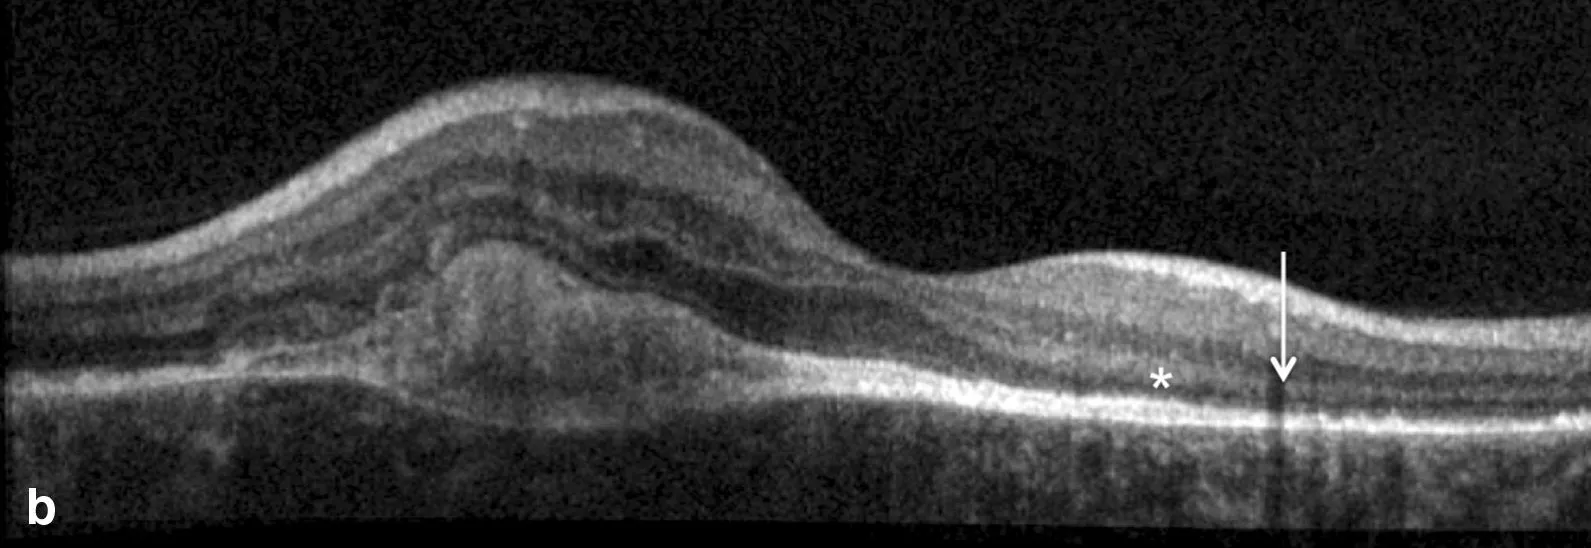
Case 2. Spectral-domain optical coherence tomography (SD-OCT) scan after 3 anti-VEGF injections in the left eye. Revealed photoreceptor dysfunction by showing disruption of the ellipsoid zone (white arrows) with thinning of the outer nuclear layer (white asterisks). B; SD-OCT scan of the left eye showed presence of well-defined hyperreflective material consistent with retinal scar.
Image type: ophthalmic_imaging (oct)